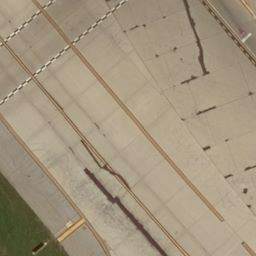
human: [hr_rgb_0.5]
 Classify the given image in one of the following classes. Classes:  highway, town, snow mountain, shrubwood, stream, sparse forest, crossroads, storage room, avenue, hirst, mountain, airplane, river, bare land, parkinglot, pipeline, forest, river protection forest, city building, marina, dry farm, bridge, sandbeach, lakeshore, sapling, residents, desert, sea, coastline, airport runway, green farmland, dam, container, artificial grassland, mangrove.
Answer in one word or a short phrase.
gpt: airport runway